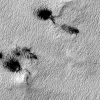
Atmospheric dust classification: not_dusty